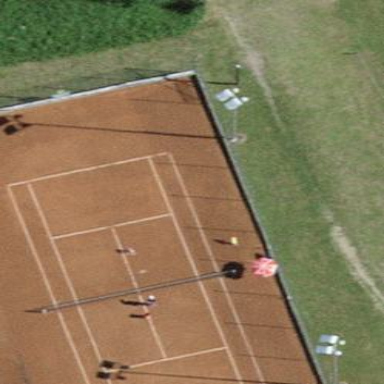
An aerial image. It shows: Tennis court on pitch.